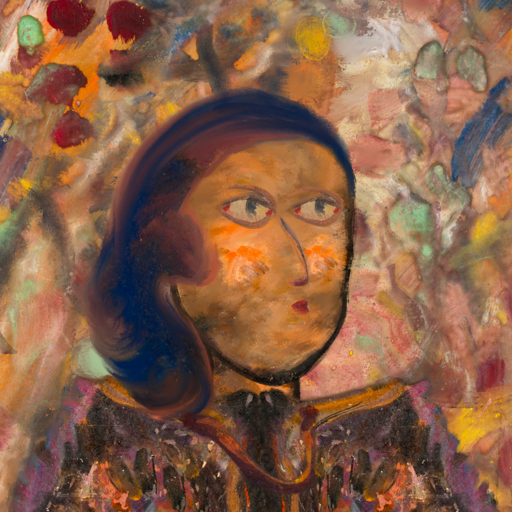
Background: Mother_And_Son_Mother, Head And Neck Side: Gypsy_Queen, Face Side: GypsyMother, Bust: Gypsy_Queen, Hair Side: Mother_And_Son_Son, Head Accessory: Blank, Second Necklace: Comrade, Necklace: Blank, Baby: Blank